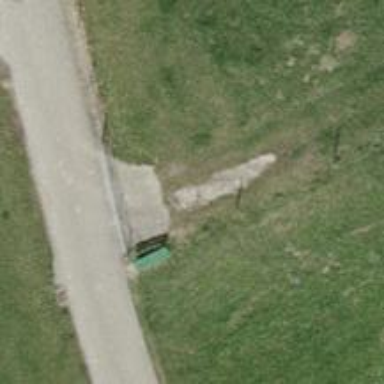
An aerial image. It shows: Bench for seating.